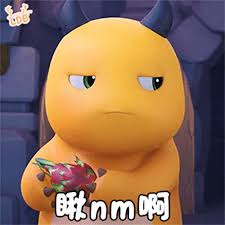
Label: nailong